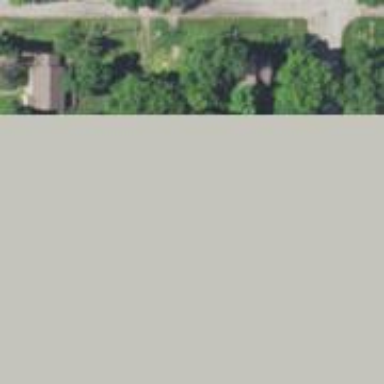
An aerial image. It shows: Alley classified as service road.